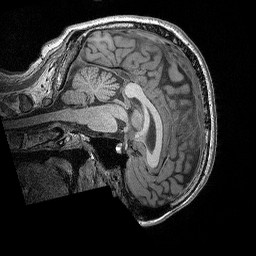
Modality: T1w
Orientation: sagittal
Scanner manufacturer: siemens
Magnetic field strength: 3 T
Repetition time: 2.3 s
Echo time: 0.00298 s